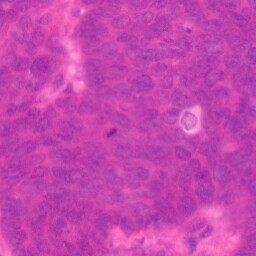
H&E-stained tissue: Colon